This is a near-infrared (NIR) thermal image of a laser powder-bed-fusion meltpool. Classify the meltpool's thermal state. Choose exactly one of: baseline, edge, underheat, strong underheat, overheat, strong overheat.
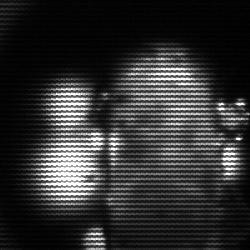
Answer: strong underheat